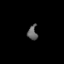
Tissue: skin
Cell type: Fibroblasts
Senescence score: 0.7703
Nuclear area (px): 138
Mean DAPI intensity: 97.986